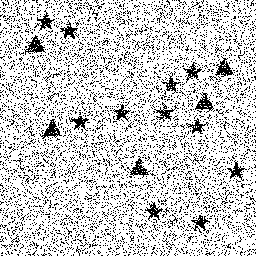
Squares: 0
Triangles: 5
Stars: 11
Total shapes: 16